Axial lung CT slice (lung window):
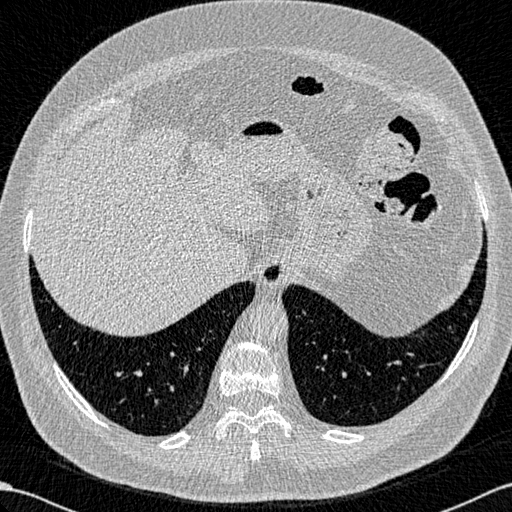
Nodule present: no